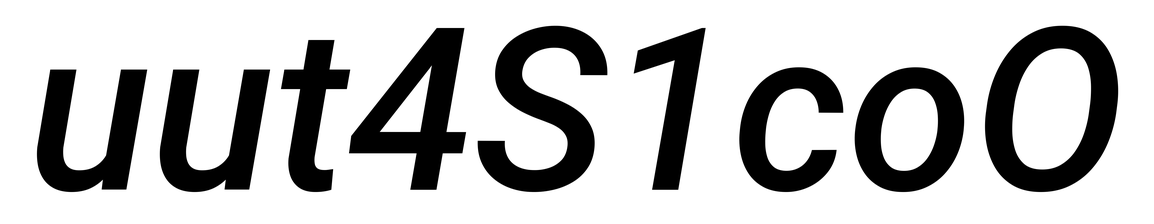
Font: Roboto-Italic_Medium_Italic